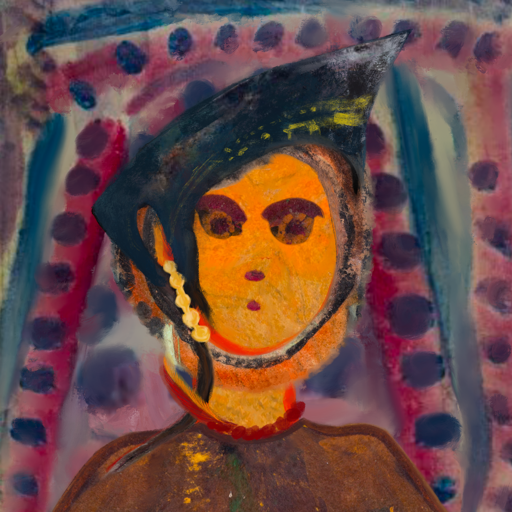
Background: HillGirl, Head And Neck Front: Sisters, Face Front: Doll, Bust: Comrade, Hair Front: Childish, Head Accessory: Irani, Second Necklace: Blank, Necklace: Pipe, Baby: Blank